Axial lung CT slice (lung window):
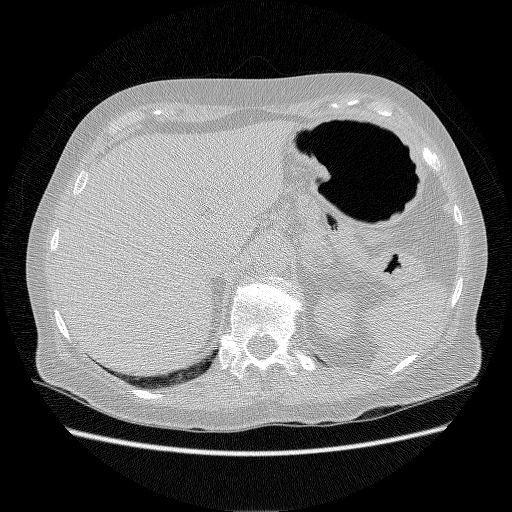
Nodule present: no